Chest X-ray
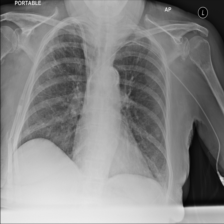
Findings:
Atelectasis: negative
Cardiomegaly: negative
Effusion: negative
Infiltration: positive
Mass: negative
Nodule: negative
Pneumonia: negative
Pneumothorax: negative
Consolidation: negative
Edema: negative
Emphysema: negative
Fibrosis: negative
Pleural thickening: negative
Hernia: negative